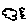
Label: cloud